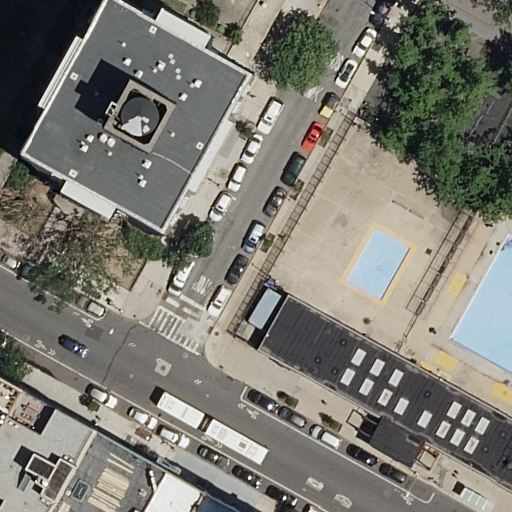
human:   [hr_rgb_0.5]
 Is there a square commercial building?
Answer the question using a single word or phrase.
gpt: no

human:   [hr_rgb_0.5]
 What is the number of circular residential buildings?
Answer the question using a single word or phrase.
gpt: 0

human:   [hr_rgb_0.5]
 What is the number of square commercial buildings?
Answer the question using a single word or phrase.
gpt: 0

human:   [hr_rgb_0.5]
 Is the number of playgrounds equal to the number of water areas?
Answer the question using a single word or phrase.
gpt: no

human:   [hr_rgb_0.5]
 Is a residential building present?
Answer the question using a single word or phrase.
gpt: yes

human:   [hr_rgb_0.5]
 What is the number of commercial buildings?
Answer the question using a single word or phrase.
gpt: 0

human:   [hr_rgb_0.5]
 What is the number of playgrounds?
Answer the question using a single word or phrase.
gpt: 1

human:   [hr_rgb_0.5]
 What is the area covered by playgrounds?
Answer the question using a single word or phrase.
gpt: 72m2

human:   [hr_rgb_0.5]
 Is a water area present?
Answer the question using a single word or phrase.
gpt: yes

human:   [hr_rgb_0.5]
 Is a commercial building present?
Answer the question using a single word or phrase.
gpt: no

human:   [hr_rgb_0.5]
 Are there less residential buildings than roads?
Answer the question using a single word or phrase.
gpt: no

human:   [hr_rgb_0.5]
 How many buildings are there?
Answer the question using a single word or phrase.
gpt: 7

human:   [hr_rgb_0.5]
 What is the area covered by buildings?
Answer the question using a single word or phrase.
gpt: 3557m2

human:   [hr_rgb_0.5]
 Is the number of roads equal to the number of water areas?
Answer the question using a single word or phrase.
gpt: no

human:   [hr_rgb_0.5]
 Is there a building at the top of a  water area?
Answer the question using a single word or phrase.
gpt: yes

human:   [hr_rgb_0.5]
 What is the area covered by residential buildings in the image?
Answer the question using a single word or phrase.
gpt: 3557m2

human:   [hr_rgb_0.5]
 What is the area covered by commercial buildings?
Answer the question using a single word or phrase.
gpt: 0m2

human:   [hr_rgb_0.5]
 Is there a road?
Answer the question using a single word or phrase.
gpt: yes

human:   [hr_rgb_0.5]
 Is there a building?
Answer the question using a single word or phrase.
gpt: yes

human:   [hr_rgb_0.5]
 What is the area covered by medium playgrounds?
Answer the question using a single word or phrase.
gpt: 0m2

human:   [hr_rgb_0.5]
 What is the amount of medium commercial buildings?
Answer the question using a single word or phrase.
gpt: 0

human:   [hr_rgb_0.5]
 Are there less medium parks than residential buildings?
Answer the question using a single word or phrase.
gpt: yes

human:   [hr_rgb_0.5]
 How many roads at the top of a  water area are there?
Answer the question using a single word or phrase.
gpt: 1

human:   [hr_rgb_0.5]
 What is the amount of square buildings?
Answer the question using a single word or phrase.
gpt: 0

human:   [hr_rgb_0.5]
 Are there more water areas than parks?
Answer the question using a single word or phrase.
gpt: yes

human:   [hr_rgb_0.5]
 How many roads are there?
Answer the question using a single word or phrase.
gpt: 3

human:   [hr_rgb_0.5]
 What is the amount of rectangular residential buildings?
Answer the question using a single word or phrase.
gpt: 5

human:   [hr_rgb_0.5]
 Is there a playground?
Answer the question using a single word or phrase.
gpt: yes

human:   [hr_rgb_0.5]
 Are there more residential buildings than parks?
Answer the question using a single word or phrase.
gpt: yes

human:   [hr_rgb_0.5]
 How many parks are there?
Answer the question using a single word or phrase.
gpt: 1

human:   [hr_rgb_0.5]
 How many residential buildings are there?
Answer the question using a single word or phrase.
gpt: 7

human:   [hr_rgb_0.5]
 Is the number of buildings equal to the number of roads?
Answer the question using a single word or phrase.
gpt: no

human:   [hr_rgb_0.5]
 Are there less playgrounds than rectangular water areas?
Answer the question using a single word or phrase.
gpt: yes

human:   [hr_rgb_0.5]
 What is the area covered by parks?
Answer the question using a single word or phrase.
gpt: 3452m2

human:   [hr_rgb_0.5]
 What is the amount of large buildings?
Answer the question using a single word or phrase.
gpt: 3

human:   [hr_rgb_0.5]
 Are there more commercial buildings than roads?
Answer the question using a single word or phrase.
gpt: no

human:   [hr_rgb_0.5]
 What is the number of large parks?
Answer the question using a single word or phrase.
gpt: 1

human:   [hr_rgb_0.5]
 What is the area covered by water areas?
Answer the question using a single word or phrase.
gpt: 313m2

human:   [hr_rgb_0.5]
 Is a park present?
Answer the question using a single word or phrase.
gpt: yes

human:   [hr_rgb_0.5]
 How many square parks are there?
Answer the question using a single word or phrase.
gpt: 0

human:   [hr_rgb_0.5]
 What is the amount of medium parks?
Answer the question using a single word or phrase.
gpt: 0

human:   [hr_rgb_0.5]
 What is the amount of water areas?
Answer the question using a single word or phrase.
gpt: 2

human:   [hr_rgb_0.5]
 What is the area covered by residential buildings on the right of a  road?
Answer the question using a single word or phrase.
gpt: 737m2

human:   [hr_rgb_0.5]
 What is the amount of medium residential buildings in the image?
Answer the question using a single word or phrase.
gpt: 3

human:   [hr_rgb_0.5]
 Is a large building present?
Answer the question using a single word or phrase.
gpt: yes

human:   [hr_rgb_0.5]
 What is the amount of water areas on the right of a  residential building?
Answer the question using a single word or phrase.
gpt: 2

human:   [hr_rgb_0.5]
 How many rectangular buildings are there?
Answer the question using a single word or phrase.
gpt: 5

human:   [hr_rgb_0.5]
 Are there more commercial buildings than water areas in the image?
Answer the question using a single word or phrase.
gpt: no

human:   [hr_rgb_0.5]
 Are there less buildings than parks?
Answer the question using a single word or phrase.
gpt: no

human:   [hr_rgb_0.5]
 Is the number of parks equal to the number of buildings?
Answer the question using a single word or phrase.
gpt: no

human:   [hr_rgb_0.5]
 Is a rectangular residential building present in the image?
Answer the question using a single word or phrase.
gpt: yes

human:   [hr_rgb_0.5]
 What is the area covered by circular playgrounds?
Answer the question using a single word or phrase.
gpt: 0m2

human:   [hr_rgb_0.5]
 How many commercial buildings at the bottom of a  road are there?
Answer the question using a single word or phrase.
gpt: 0

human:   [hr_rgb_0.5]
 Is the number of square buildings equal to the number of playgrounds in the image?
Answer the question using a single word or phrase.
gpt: no

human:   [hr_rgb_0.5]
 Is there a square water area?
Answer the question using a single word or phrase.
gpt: no

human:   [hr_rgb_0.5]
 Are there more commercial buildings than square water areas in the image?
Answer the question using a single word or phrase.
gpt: no

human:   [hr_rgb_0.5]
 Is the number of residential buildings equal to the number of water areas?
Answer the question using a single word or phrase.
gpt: no

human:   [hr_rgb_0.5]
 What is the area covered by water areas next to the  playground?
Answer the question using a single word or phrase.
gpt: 313m2

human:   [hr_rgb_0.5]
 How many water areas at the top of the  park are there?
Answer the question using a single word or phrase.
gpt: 0

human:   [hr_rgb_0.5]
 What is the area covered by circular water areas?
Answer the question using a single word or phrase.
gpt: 0m2

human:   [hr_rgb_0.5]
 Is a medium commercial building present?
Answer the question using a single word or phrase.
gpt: no

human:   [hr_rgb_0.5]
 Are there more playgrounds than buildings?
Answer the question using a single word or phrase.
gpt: no

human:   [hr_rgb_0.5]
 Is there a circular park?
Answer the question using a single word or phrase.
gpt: no

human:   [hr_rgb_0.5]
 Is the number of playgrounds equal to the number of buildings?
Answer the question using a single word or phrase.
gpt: no